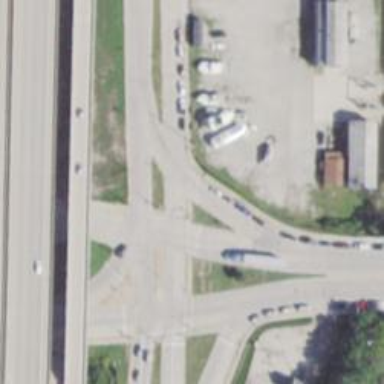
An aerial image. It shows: Marked road crossing.